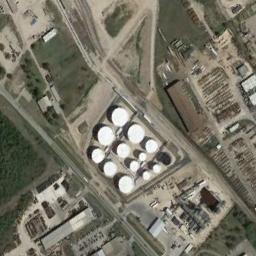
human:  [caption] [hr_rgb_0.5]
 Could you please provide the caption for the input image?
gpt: There are many storage tanks on the bare land next to the grass .

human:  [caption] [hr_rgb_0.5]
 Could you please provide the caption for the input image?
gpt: There are many neatly arranged storage tanks and many pipelines in the factory, And there is a lawn next to the factory .

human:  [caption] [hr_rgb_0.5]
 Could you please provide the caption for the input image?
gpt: There are nine tanks of different size .

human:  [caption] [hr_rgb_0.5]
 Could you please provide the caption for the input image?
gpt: Many buildings are beside the storage tanks .

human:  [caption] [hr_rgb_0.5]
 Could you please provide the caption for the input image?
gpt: There are some white storage tanks of different sizes .